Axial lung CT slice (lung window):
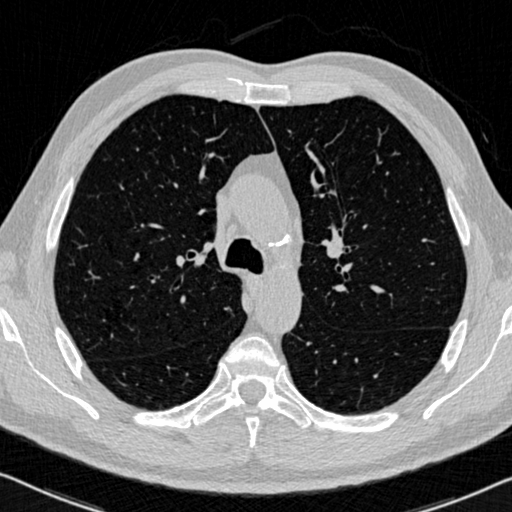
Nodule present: no